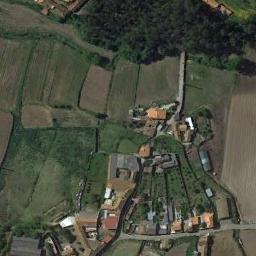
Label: terrace